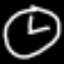
Label: clock